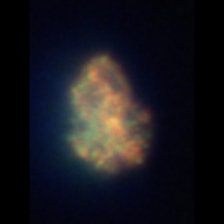
Taxon: Unknown_detritus
Group: Unknown